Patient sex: M
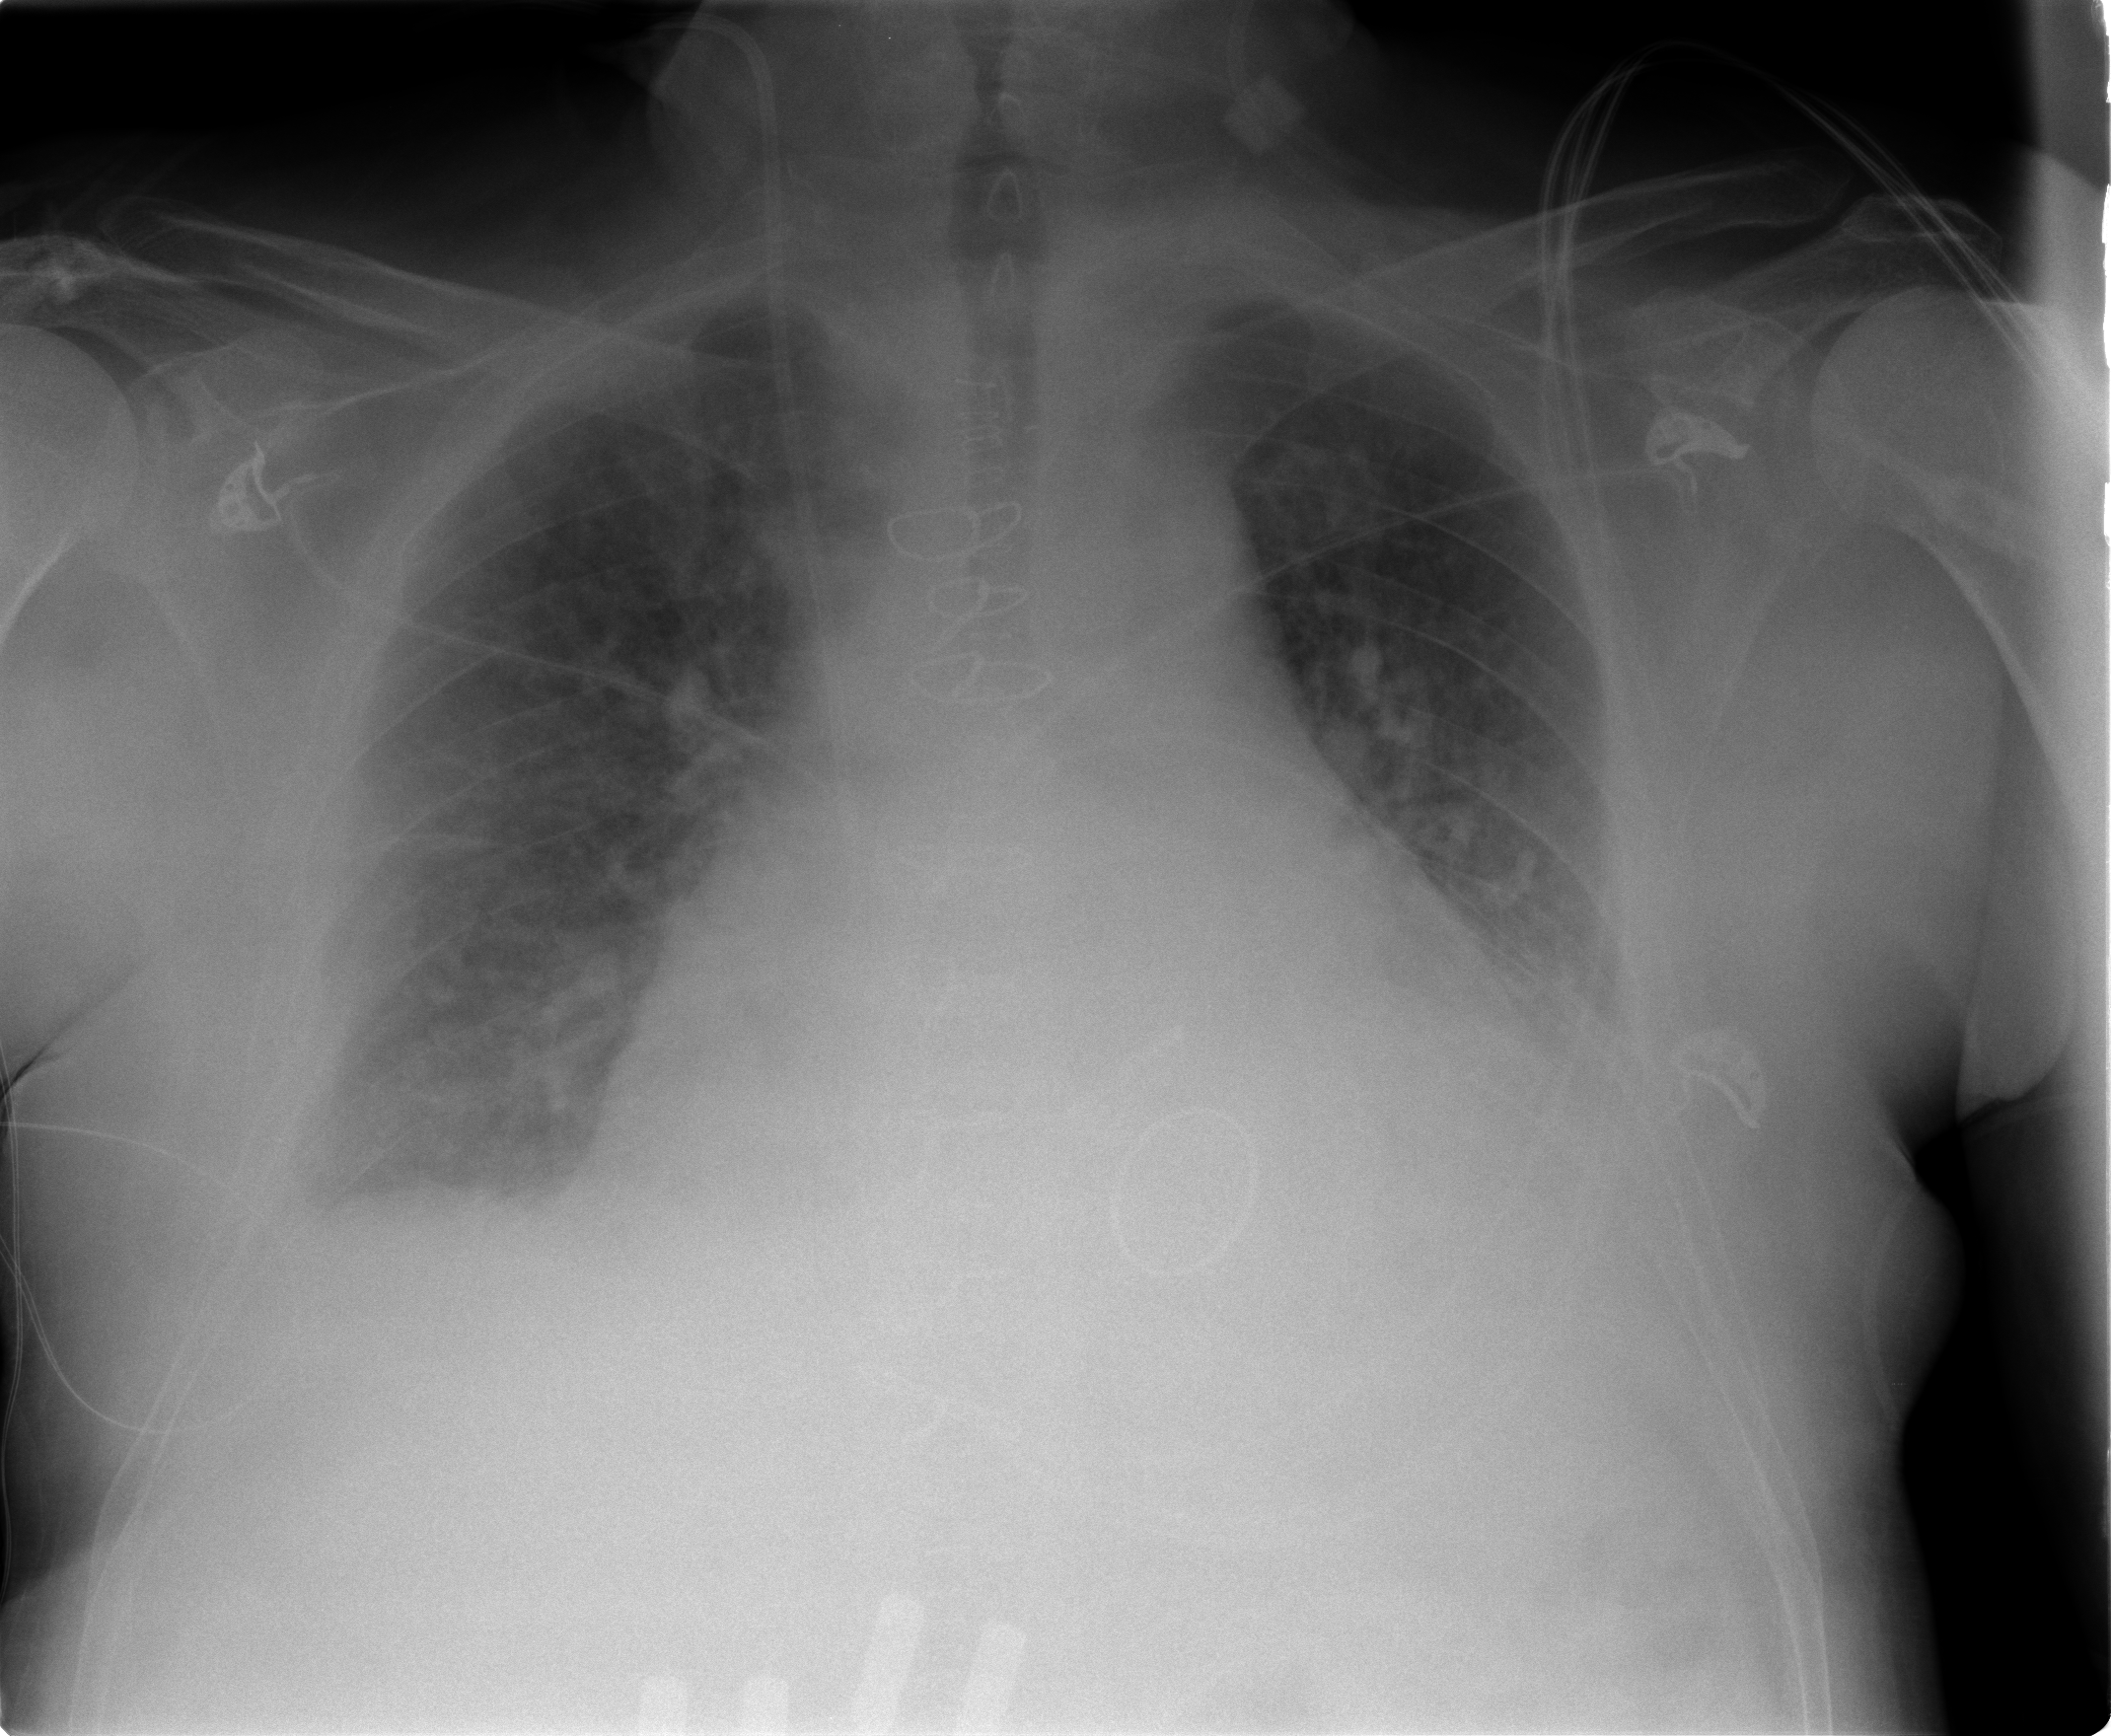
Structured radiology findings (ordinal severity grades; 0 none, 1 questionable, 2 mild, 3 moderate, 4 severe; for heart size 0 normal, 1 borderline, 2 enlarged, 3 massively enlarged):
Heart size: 2
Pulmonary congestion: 2
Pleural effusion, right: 2
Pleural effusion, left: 2
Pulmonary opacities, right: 2
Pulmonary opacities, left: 2
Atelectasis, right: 2
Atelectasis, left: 2